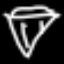
Label: diamond